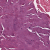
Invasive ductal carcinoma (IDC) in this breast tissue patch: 0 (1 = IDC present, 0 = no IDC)